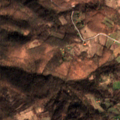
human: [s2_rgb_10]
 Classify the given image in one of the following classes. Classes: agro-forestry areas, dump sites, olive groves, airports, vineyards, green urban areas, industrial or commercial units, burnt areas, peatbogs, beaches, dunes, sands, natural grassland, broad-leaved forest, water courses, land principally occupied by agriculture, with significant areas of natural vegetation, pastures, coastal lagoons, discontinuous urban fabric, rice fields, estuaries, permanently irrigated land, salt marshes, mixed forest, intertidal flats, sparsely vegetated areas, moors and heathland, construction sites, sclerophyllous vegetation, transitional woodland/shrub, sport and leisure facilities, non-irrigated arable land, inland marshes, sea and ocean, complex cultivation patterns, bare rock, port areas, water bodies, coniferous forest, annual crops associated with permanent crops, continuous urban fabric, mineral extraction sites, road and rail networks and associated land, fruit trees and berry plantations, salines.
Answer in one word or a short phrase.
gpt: land principally occupied by agriculture, with significant areas of natural vegetation, broad-leaved forest